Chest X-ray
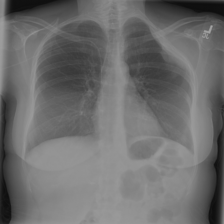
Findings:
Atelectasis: negative
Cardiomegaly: negative
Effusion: negative
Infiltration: negative
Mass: negative
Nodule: negative
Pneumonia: negative
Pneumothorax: negative
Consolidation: negative
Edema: negative
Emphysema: negative
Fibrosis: negative
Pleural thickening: negative
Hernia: negative